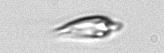
Label: Oxytoxum